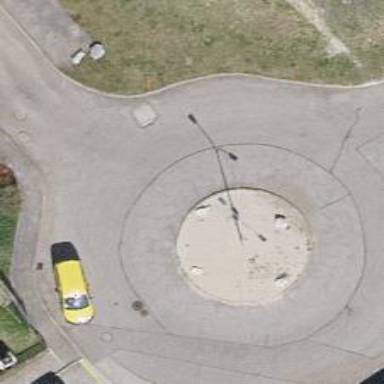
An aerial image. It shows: Turning loop on the road.